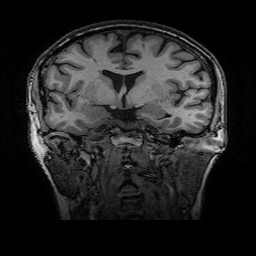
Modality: T1w
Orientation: sagittal
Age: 64
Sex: female
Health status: healthy
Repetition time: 2.53 s
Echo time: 0.0034 s